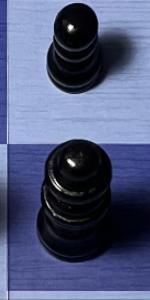
Label: Queen_Black